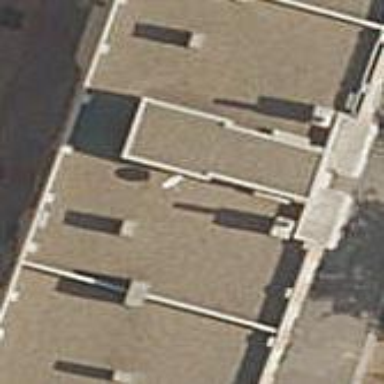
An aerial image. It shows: Image showing building with apartments.